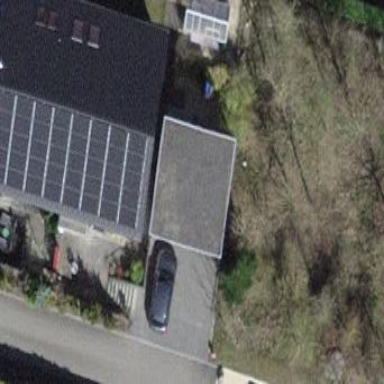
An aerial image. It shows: View of roof of building.